Question: I am developing a target software and I need to keep track of shots on the picturebox using drawstring and a number by the circle. My issue is that every circle I draw, all the numbers on the previous circle update to the same (i.e. 4 circles all have "4", draw another and they all update to "5", etc.).
I have attached an image and my code:

Here's the code:
'''
Public Class TargetAnalysis
Dim n As Integer = 0
Dim zoomPct As Decimal = 1
Dim shotList As New List(Of Point)
Dim scaleList As New List(Of Point)
Dim poaList As New List(Of Point)
Dim ShotCount As New List(Of Point)
Private Sub mPictureBox_MouseClick(sender As Object, e As MouseEventArgs) Handles mPictureBox.MouseClick
If e.Button = MouseButtons.Left Then
If shotFlag = True Then
n += 1
_shotX = e.X
_shotY = e.Y
shotList.Add(New Point(_shotX, _shotY))
ShotCount.Add(New Point(_shotX, _shotY))
shotDist = Math.Sqrt((_shotX - _poaX) ^ 2 + (_shotY - _poaY) ^ 2)
Me.lbDataPoints.Items.Insert(shotList.Count - 1, "SHOT - " &
FormatNumber(shotDist * pLineDist(), 2) & " in.")
Me.txtShotCount.EditValue = shotList.Count
mPictureBox.Refresh()
End If
end if
End Sub
Private Sub mPictureBox_Paint(sender As Object, e As PaintEventArgs) Handles mPictureBox.Paint
'SHOT number
For Each s As Point In ShotCount
Dim calRad As Decimal = cboCaliber.EditValue / pLineDist() / 2
Dim _shot As New ShotCount(e.Graphics, New Point(s.X + calRad, s.Y + calRad), cboCaliber.EditValue / pLineDist() / 2,
"Consolas", FormatNumber((Math.Sqrt((s.X - _poaX) ^ 2 + (s.Y - _poaY) ^ 2)) *
pLineDist(), 2) & "in")
Next
end sub
'''
This code does not increment, but does show and persist the distances
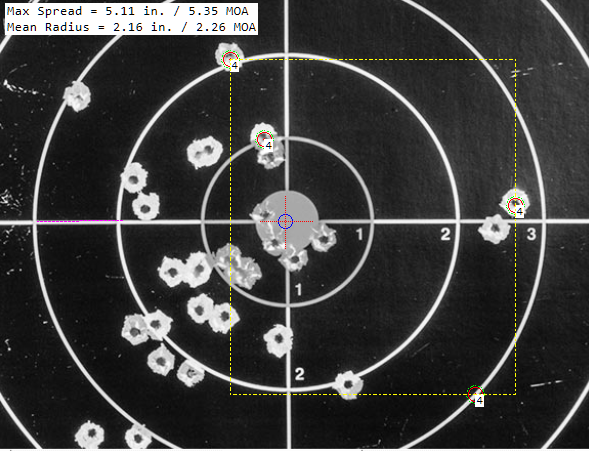
Answer: '''
Public Class TargetAnalysis
Dim shotList As New List(Of Point)
Dim shotFlag As Boolean
Private Function ShotDistance(ByVal shot As Point) As Double
' _poaX and _poaY are the origin?
Return Math.Sqrt((shot.X - _poaX) ^ 2 + (shot.Y - _poaY) ^ 2) * pLineDist()
End Function
Private Sub mPictureBox_MouseClick(sender As Object, e As MouseEventArgs) Handles mPictureBox.MouseClick
If e.Button = MouseButtons.Left AndAlso shotFlag Then
Dim shot As New Point(e.X, e.Y)
shotList.Add(shot)
shotDist = ShotDistance(shot)
Me.lbDataPoints.Items.Insert(shotList.Count - 1, String.Format("SHOT - {0:N2} in.", shotDist))
Me.txtShotCount.EditValue = shotList.Count
mPictureBox.Refresh()
End If
End Sub
Private Sub mPictureBox_Paint(sender As Object, e As PaintEventArgs) Handles mPictureBox.Paint
Dim calRad As Decimal = cboCaliber.EditValue / pLineDist() / 2
For i As Integer = 0 To shotList.Count - 1
Dim shot As Point = shotList(i)
Dim dist As Double = ShotDistance(shot)
Dim labelLoc As New Point(shot.X + calRad, shot.Y + calRad)
Dim text As String = String.Format("Shot {0} - {1:N2} in.", i + 1, dist)
DrawShotLabel(e.Graphics, text, labelLoc)
Next i
End Sub
Private Sub DrawShotLabel(g As Graphics, label As String, location As Point)
Dim consolas As New Font("Consolas", 8)
Dim textSize As Size = g.MeasureString(label, consolas).ToSize()
g.FillRectangle(Brushes.White, New Rectangle(location, textSize))
g.DrawString(label, consolas, Brushes.Black, location)
End Sub
End Class
'''